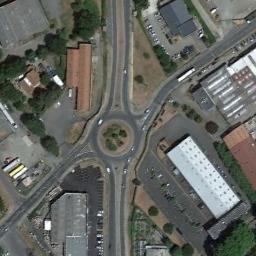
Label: roundabout